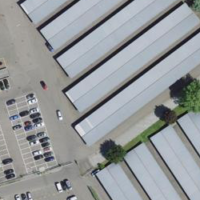
EUNIS habitat code: 54
Species observed at this site:
Filipendula ulmaria